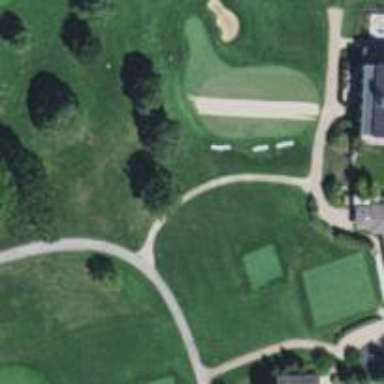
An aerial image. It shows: Well-maintained golf cart path.